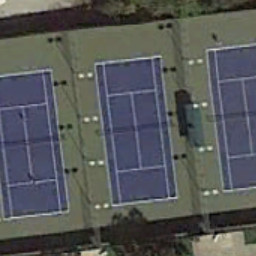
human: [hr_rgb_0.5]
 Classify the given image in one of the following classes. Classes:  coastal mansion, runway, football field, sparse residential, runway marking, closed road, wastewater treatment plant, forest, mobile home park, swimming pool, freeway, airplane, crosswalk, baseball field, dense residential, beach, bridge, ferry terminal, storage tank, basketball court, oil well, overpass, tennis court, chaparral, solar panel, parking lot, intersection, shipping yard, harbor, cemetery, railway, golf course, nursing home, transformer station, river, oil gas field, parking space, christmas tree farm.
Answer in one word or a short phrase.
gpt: tennis court